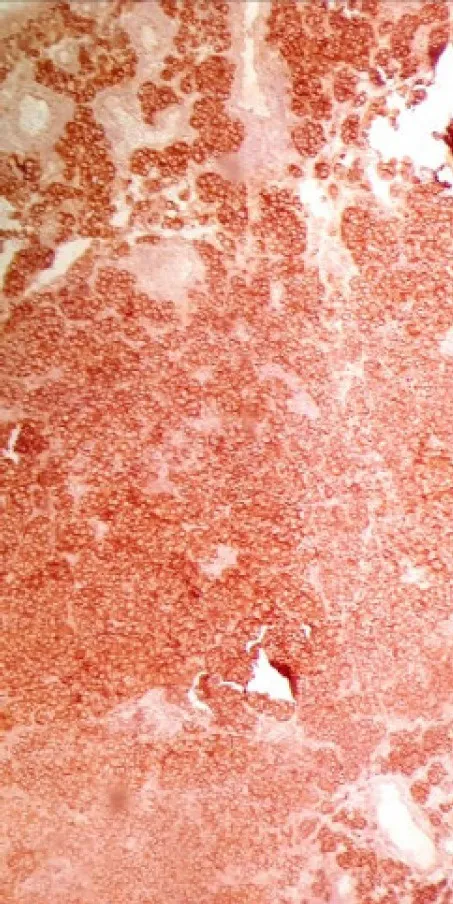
IHCx200: a strong positivity for HMB45 throughout the tumor.
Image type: pathology (immunostaining)